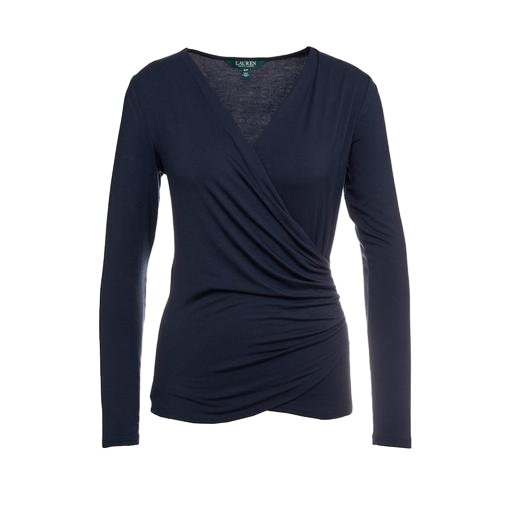
long-sleeve top, natural faux-wrap jersey shirt, black long-sleeved wrap top, white background